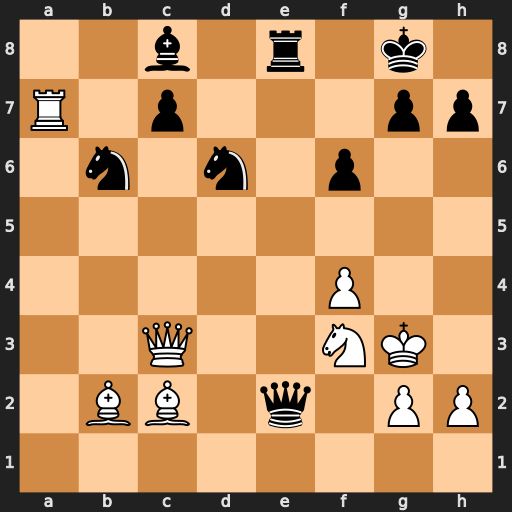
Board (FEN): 2b1r1k1/R1p3pp/1n1n1p2/8/5P2/2Q2NK1/1BB1q1PP/8
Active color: w
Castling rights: -
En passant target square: -
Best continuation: Qxc7 Nd7 Bb3+ Kh8 Qxd6